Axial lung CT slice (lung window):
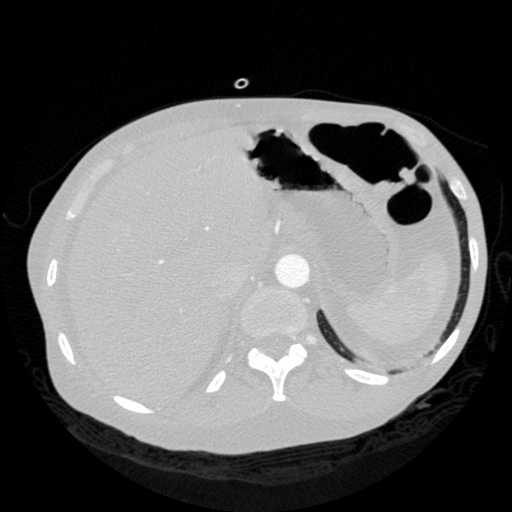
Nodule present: no